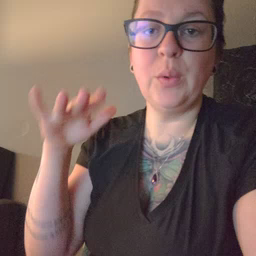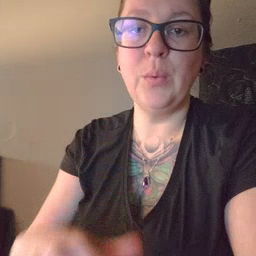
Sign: snow